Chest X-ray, AP view. Patient: 64 years old, sex F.
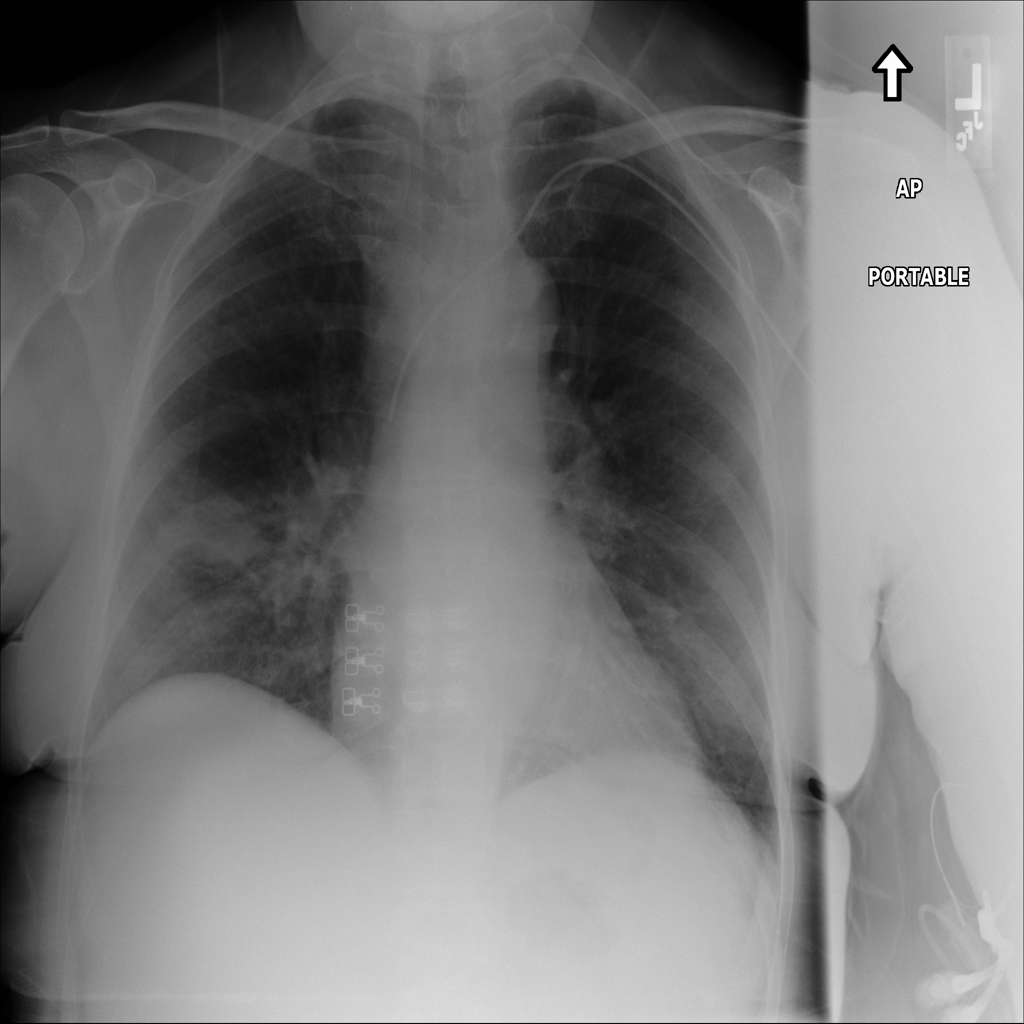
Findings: No Finding